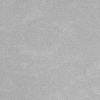
Atmospheric dust classification: dusty